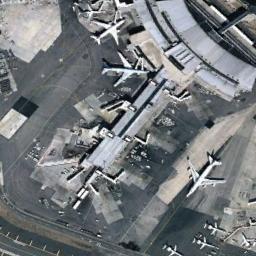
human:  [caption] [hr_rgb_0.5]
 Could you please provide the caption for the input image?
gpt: Some planes parked next to the terminal while a larger planes and some smaller planes parked on the open area .